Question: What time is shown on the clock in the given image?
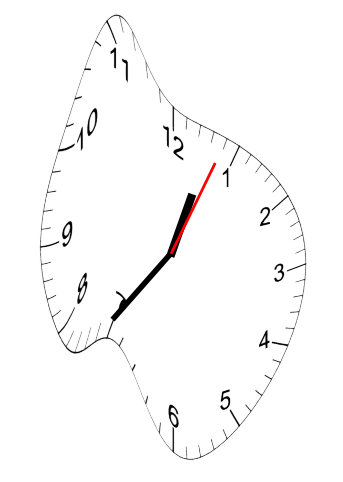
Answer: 12:36:04